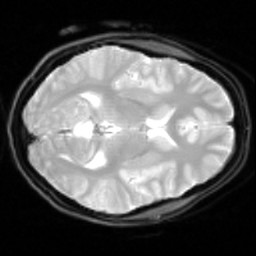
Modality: inplaneT2
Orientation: axial
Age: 26
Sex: female